Field crop: tomato
Growth stage: 1
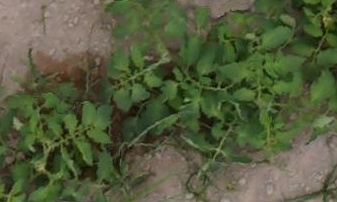
Species: tomato